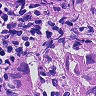
Metastatic tissue present: yes